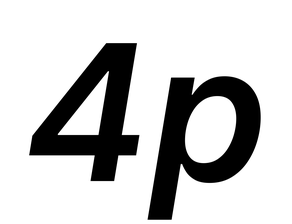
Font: Inter-Italic_SemiBold_Italic